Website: slack
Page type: stored-credit-cards
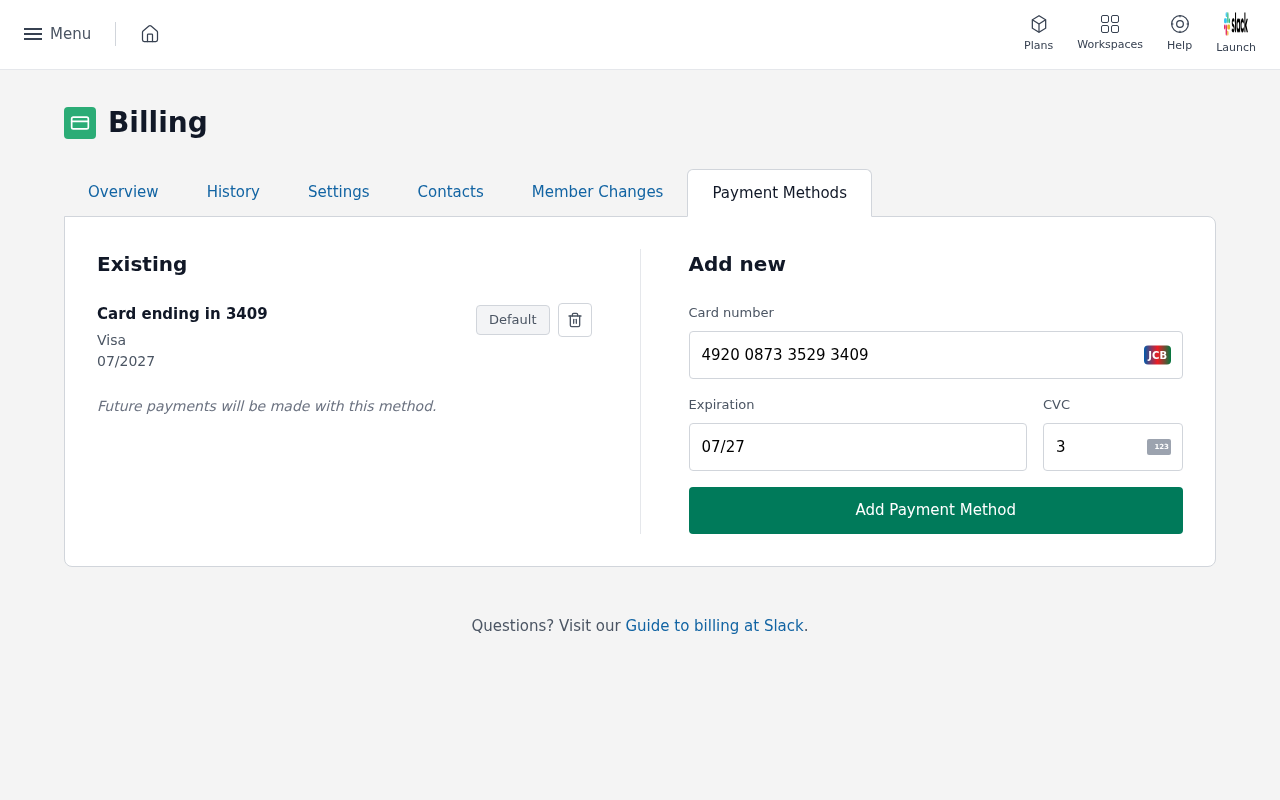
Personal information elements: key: PII_CARD_CVV
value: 336
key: PII_CARD_EXPIRY
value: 07/2027
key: PII_CARD_EXPIRY
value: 07/27
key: PII_CARD_LAST4
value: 3409
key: PII_CARD_NUMBER
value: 4920 0873 3529 3409
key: PII_CARD_TYPE
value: Visa